Question: I have a data file in this format:

I want the columns to be grouped by month in a pivot table. When I pivot the data a column for each day is being created.
'''
df = ex.read_excel("C:\ExportReport.xlsx", "ExportReport")
table = pd.pivot_table(df, values='Forecast Qty', rows='Part', cols='Due Date', aggfunc=np.sum, fill_value=0)
'''
Is there a way to tell pandas to group the columns by month?
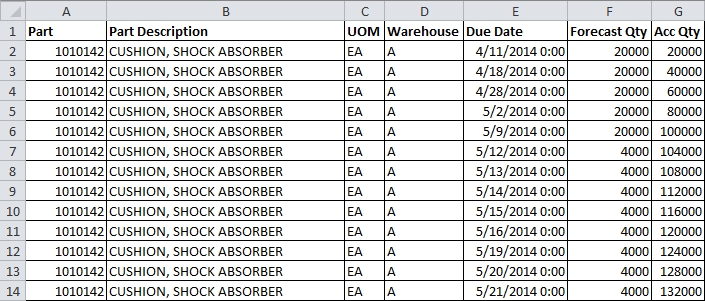
Answer: Need to have a field that calculates the month. If this is going to span multiple years, will need to combine into one field.
'''
df['YYYY-MM'] = df['Due Date'].apply(lambda x: x.strftime("%Y-%m"))
'''
Then try yours, but change to the monthly field...
'''
table = pd.pivot_table(df, values='Forecast Qty', rows='Part', cols='YYYY-MM', aggfunc=np.sum, fill_value=0)
'''